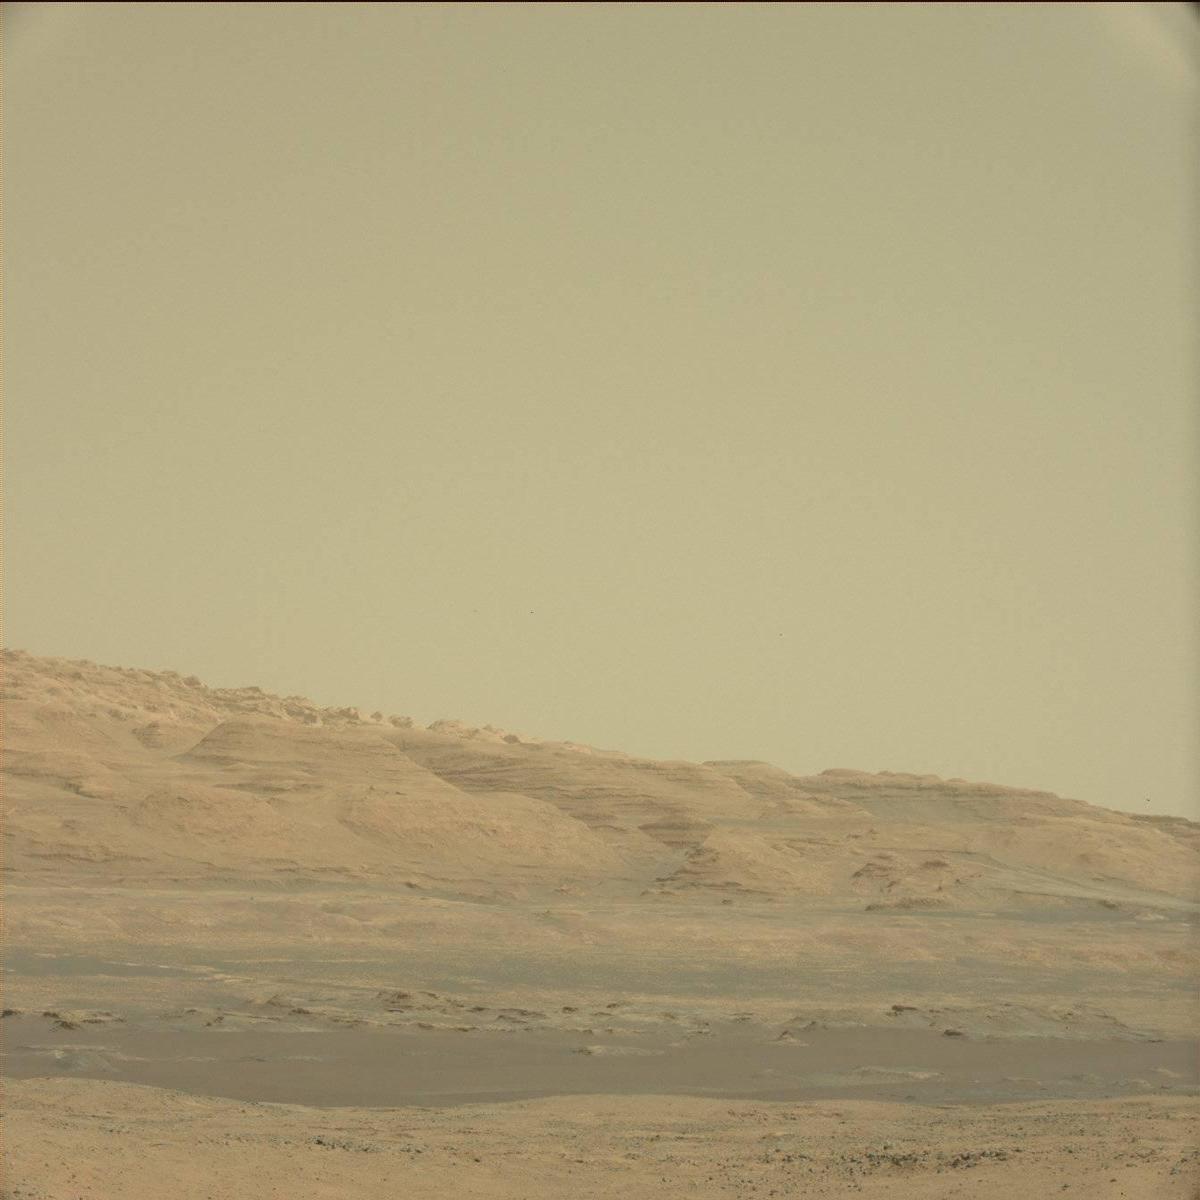
Terrain classes present: Ridge, Sand / Soil, Sky